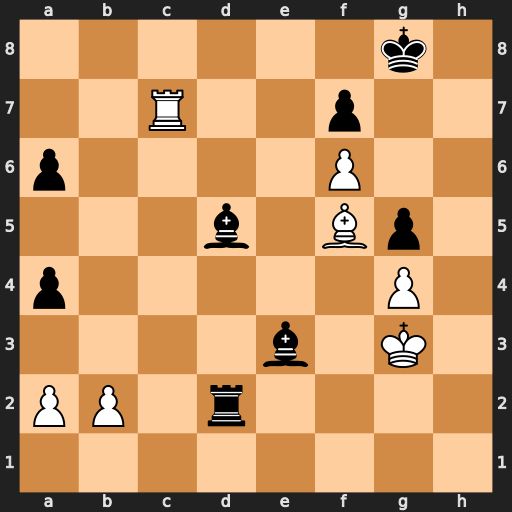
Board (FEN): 6k1/2R2p2/p4P2/3b1Bp1/p5P1/4b1K1/PP1r4/8
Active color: w
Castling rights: -
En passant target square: -
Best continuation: Rc8#